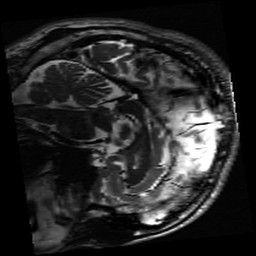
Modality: inplaneT2
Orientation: sagittal